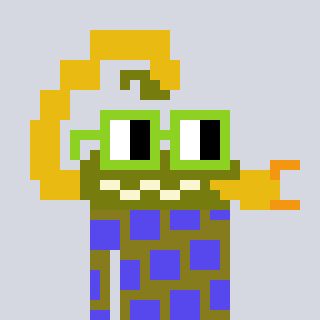
a pixel art character with square light green glasses, a scorpion-shaped head and a gunk-colored body on a cool background